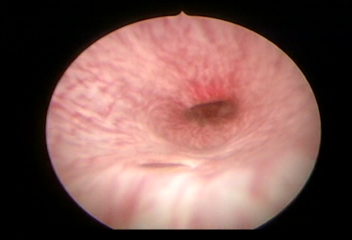
Modality: WLC
Class: Normal mucosa
Bladder cancer association: No